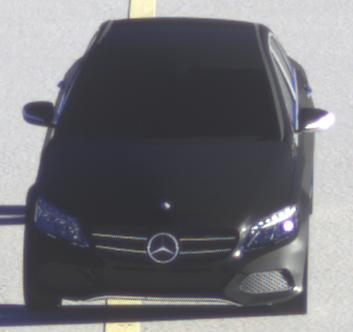
Make: Mercedes-Benz
Model: C 160
Detailed model: C-Class (205) Limousine
Model produced from: 2015/04
Model produced until: 2018/04
Doors: 4
Color: black
Road condition: dry road
Daytime: sunrise or sunset
Contrast: high contrast